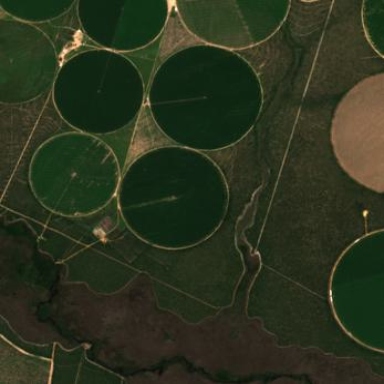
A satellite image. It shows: Farmland with coffee crops.